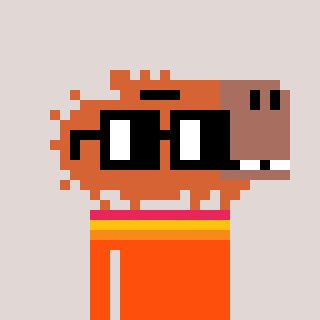
a pixel art character with square black glasses, a capybara-shaped head and a orange-colored body on a warm background